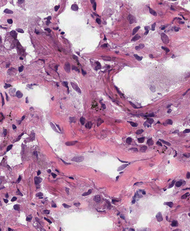
Tumor epithelial tissue: no
Tumor-associated stroma tissue: no
Normal tissue: yes